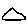
Label: triangle